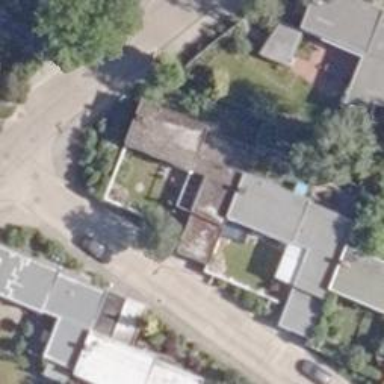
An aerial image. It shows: House with flat roof.